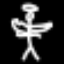
Label: angel